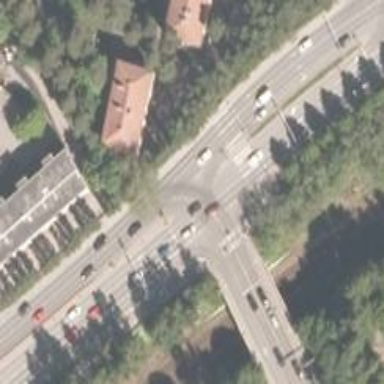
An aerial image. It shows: Secondary road with separate asphalt cycleway and sidewalk.